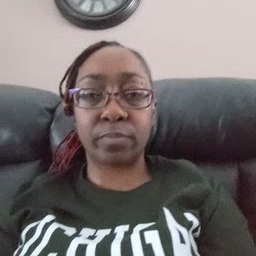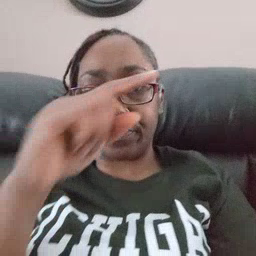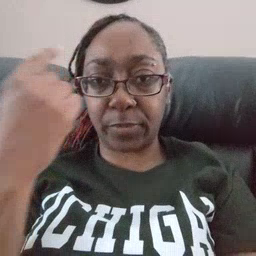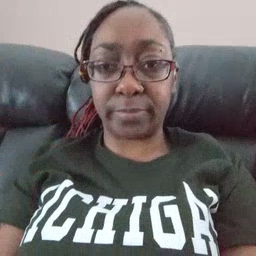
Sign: black